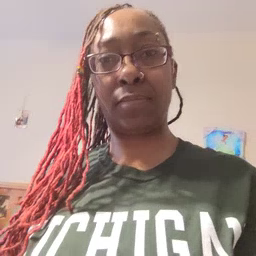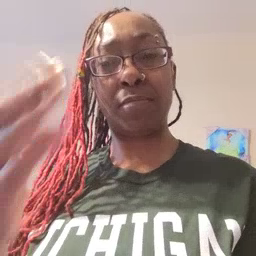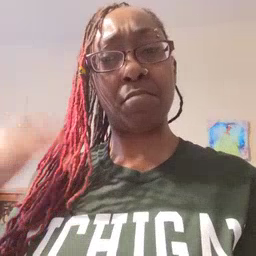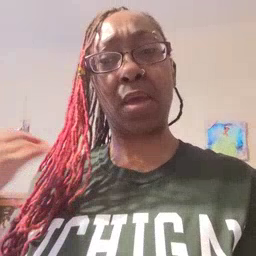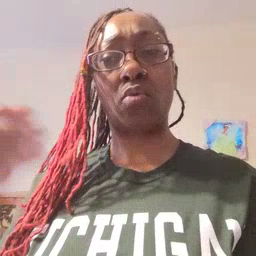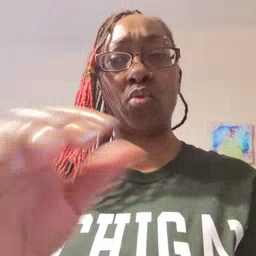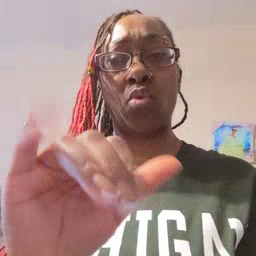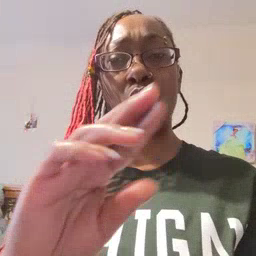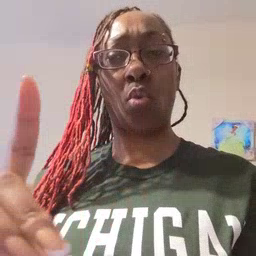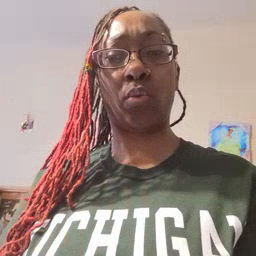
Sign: backyard